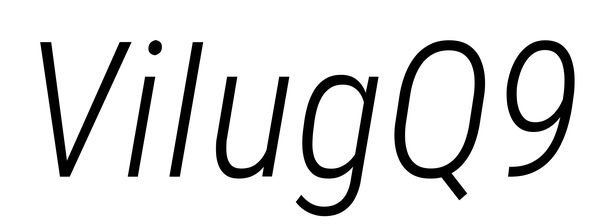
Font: Roboto-Italic_Condensed_Light_Italic